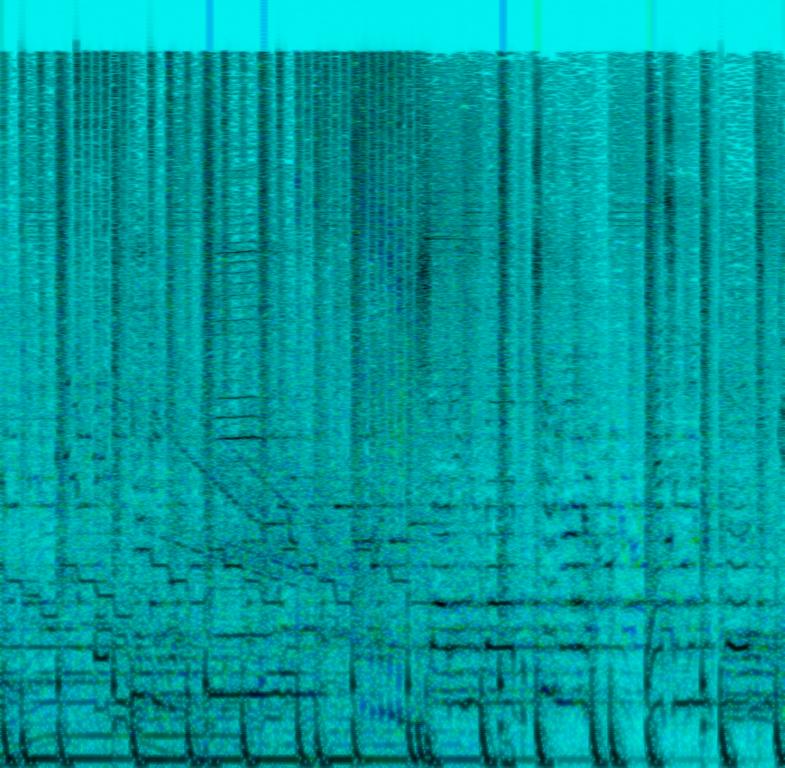
The song radiates the sound of late 2000s and early 2010s R&B. There are various synths and pads used, some of which are rhythmic and wobbly. The singer has a soulful voice.